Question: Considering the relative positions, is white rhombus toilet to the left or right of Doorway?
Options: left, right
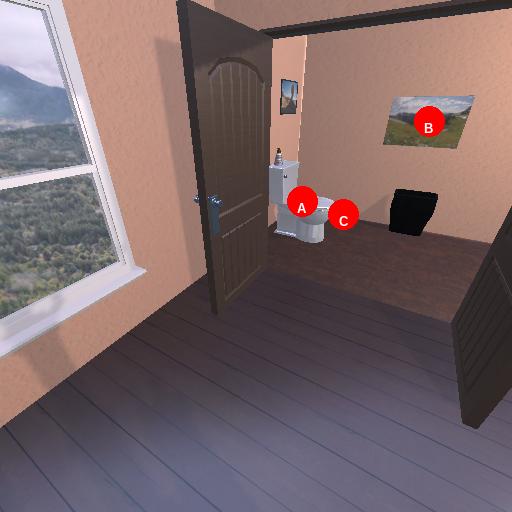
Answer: left